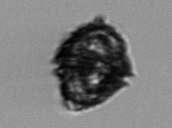
Label: Kryptoperidinium_triquetrum